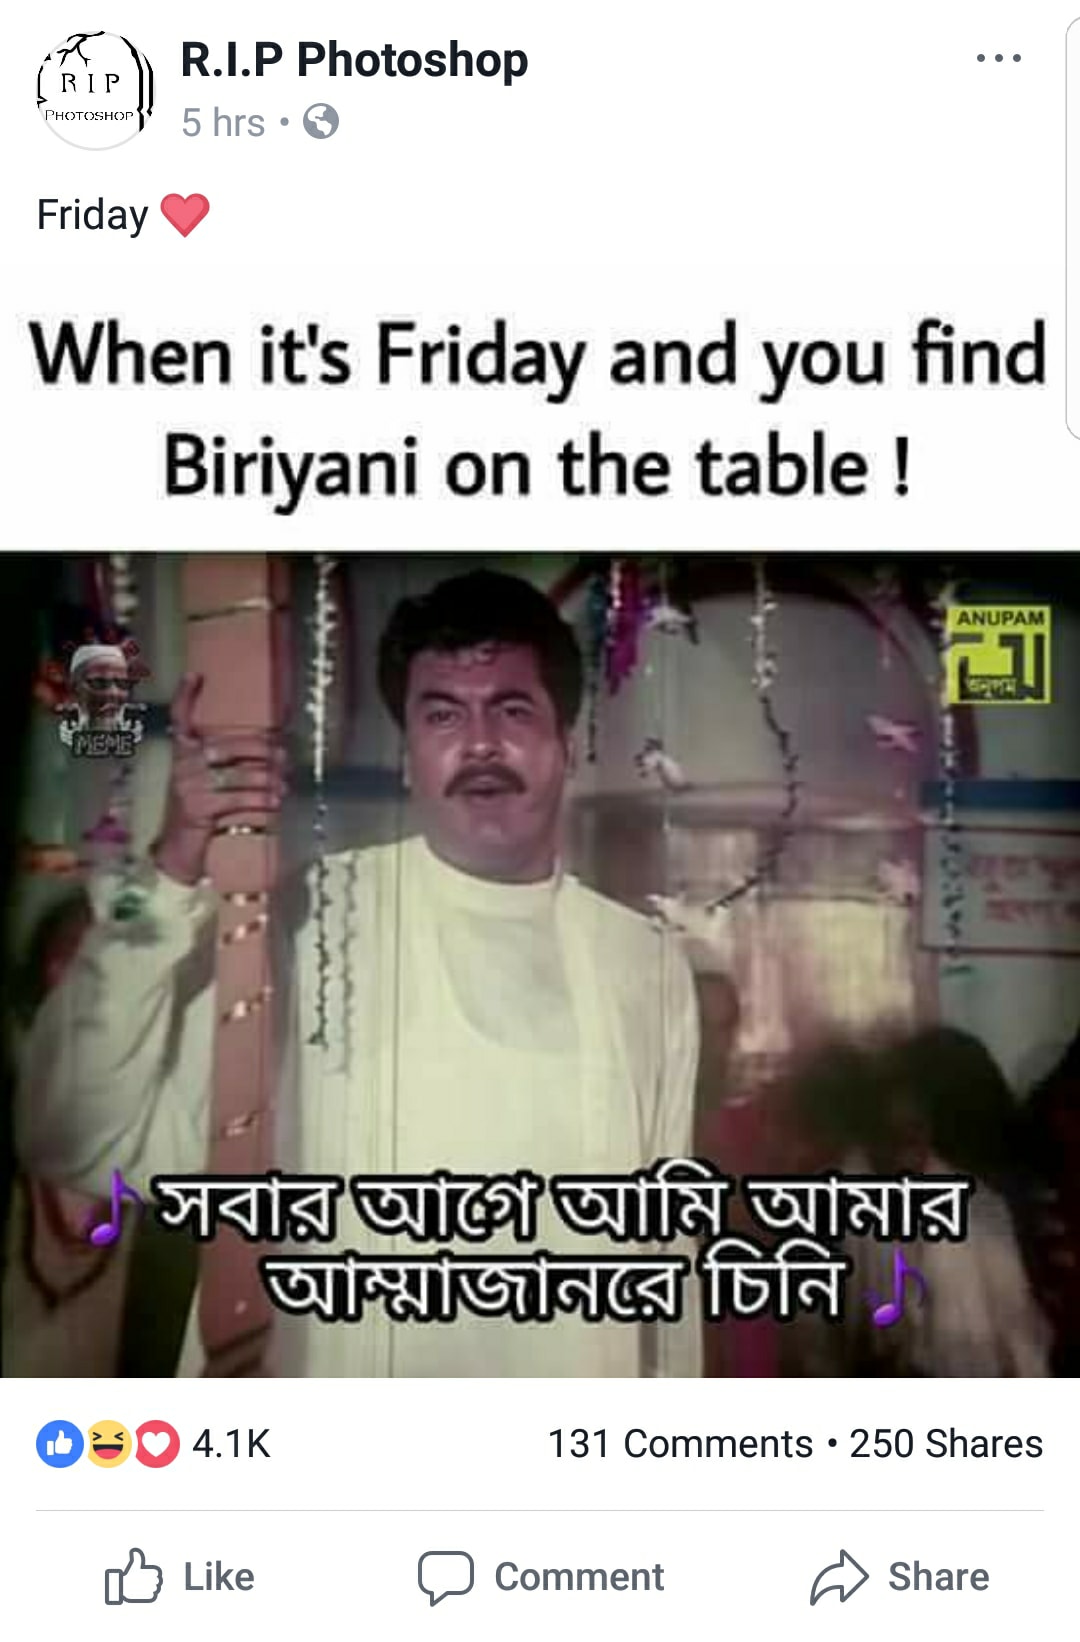
Caption: When it's Friday and you find Biriyani on the table !   সবার আগে আমি আমার আম্মাজানরে চিনি
Label: non-hate